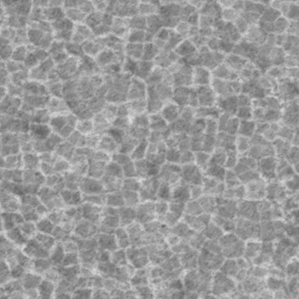
Label: frost